三年级 · 度量几何学
计算面积。

6 厘米

15分米
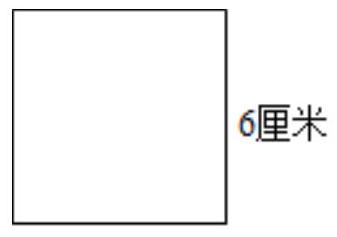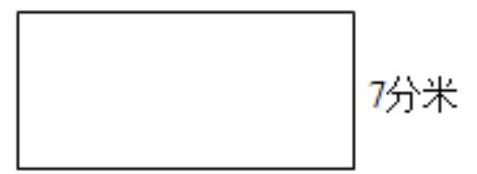
答案: 解正方形的面积是 36 平方厘米; 长方形的面积是 105 平方分米

【分析】正方形的面积 $=$ 边长 $\times$ 边长, 长方形的面积 $=$ 长 $\times$ 宽, 代入数据计算即可。

【详解】 $6 \times 6=36$ (平方厘米)

则正方形的面积是 36 平方厘米。

$15 \times 7=105$ (平方分米)

则长方形的面积是 105 平方分米。